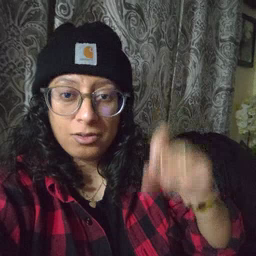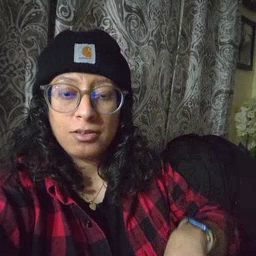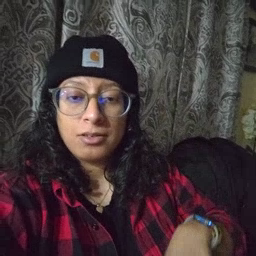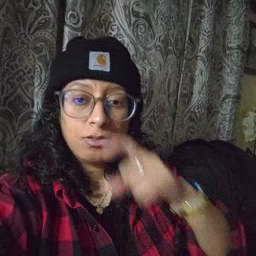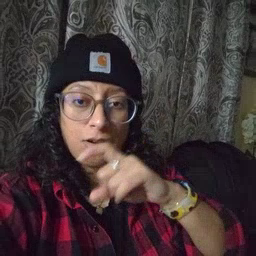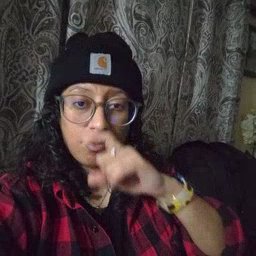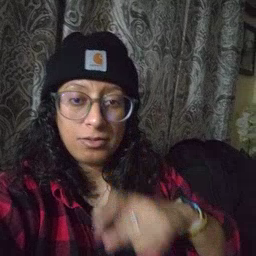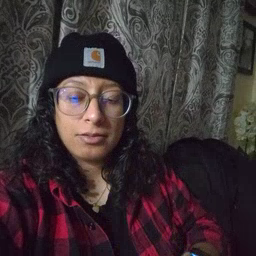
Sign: doll